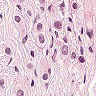
Metastatic tissue present: yes